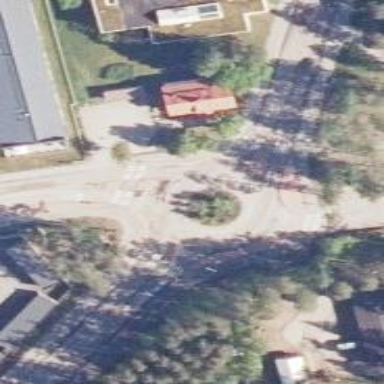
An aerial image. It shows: Asphalt road that is secondary route leading to roundabout.